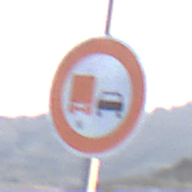
Verkehrszeichen: UeberholverbotKraftfahrzeuge
Umgebung: Outdoor, Nature
Tageszeit: SunriseSunset
Wetter: PartlyCloudy
Licht: Natural
Jahreszeit: NotSpecified
Kontrast: HighContrast